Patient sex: F
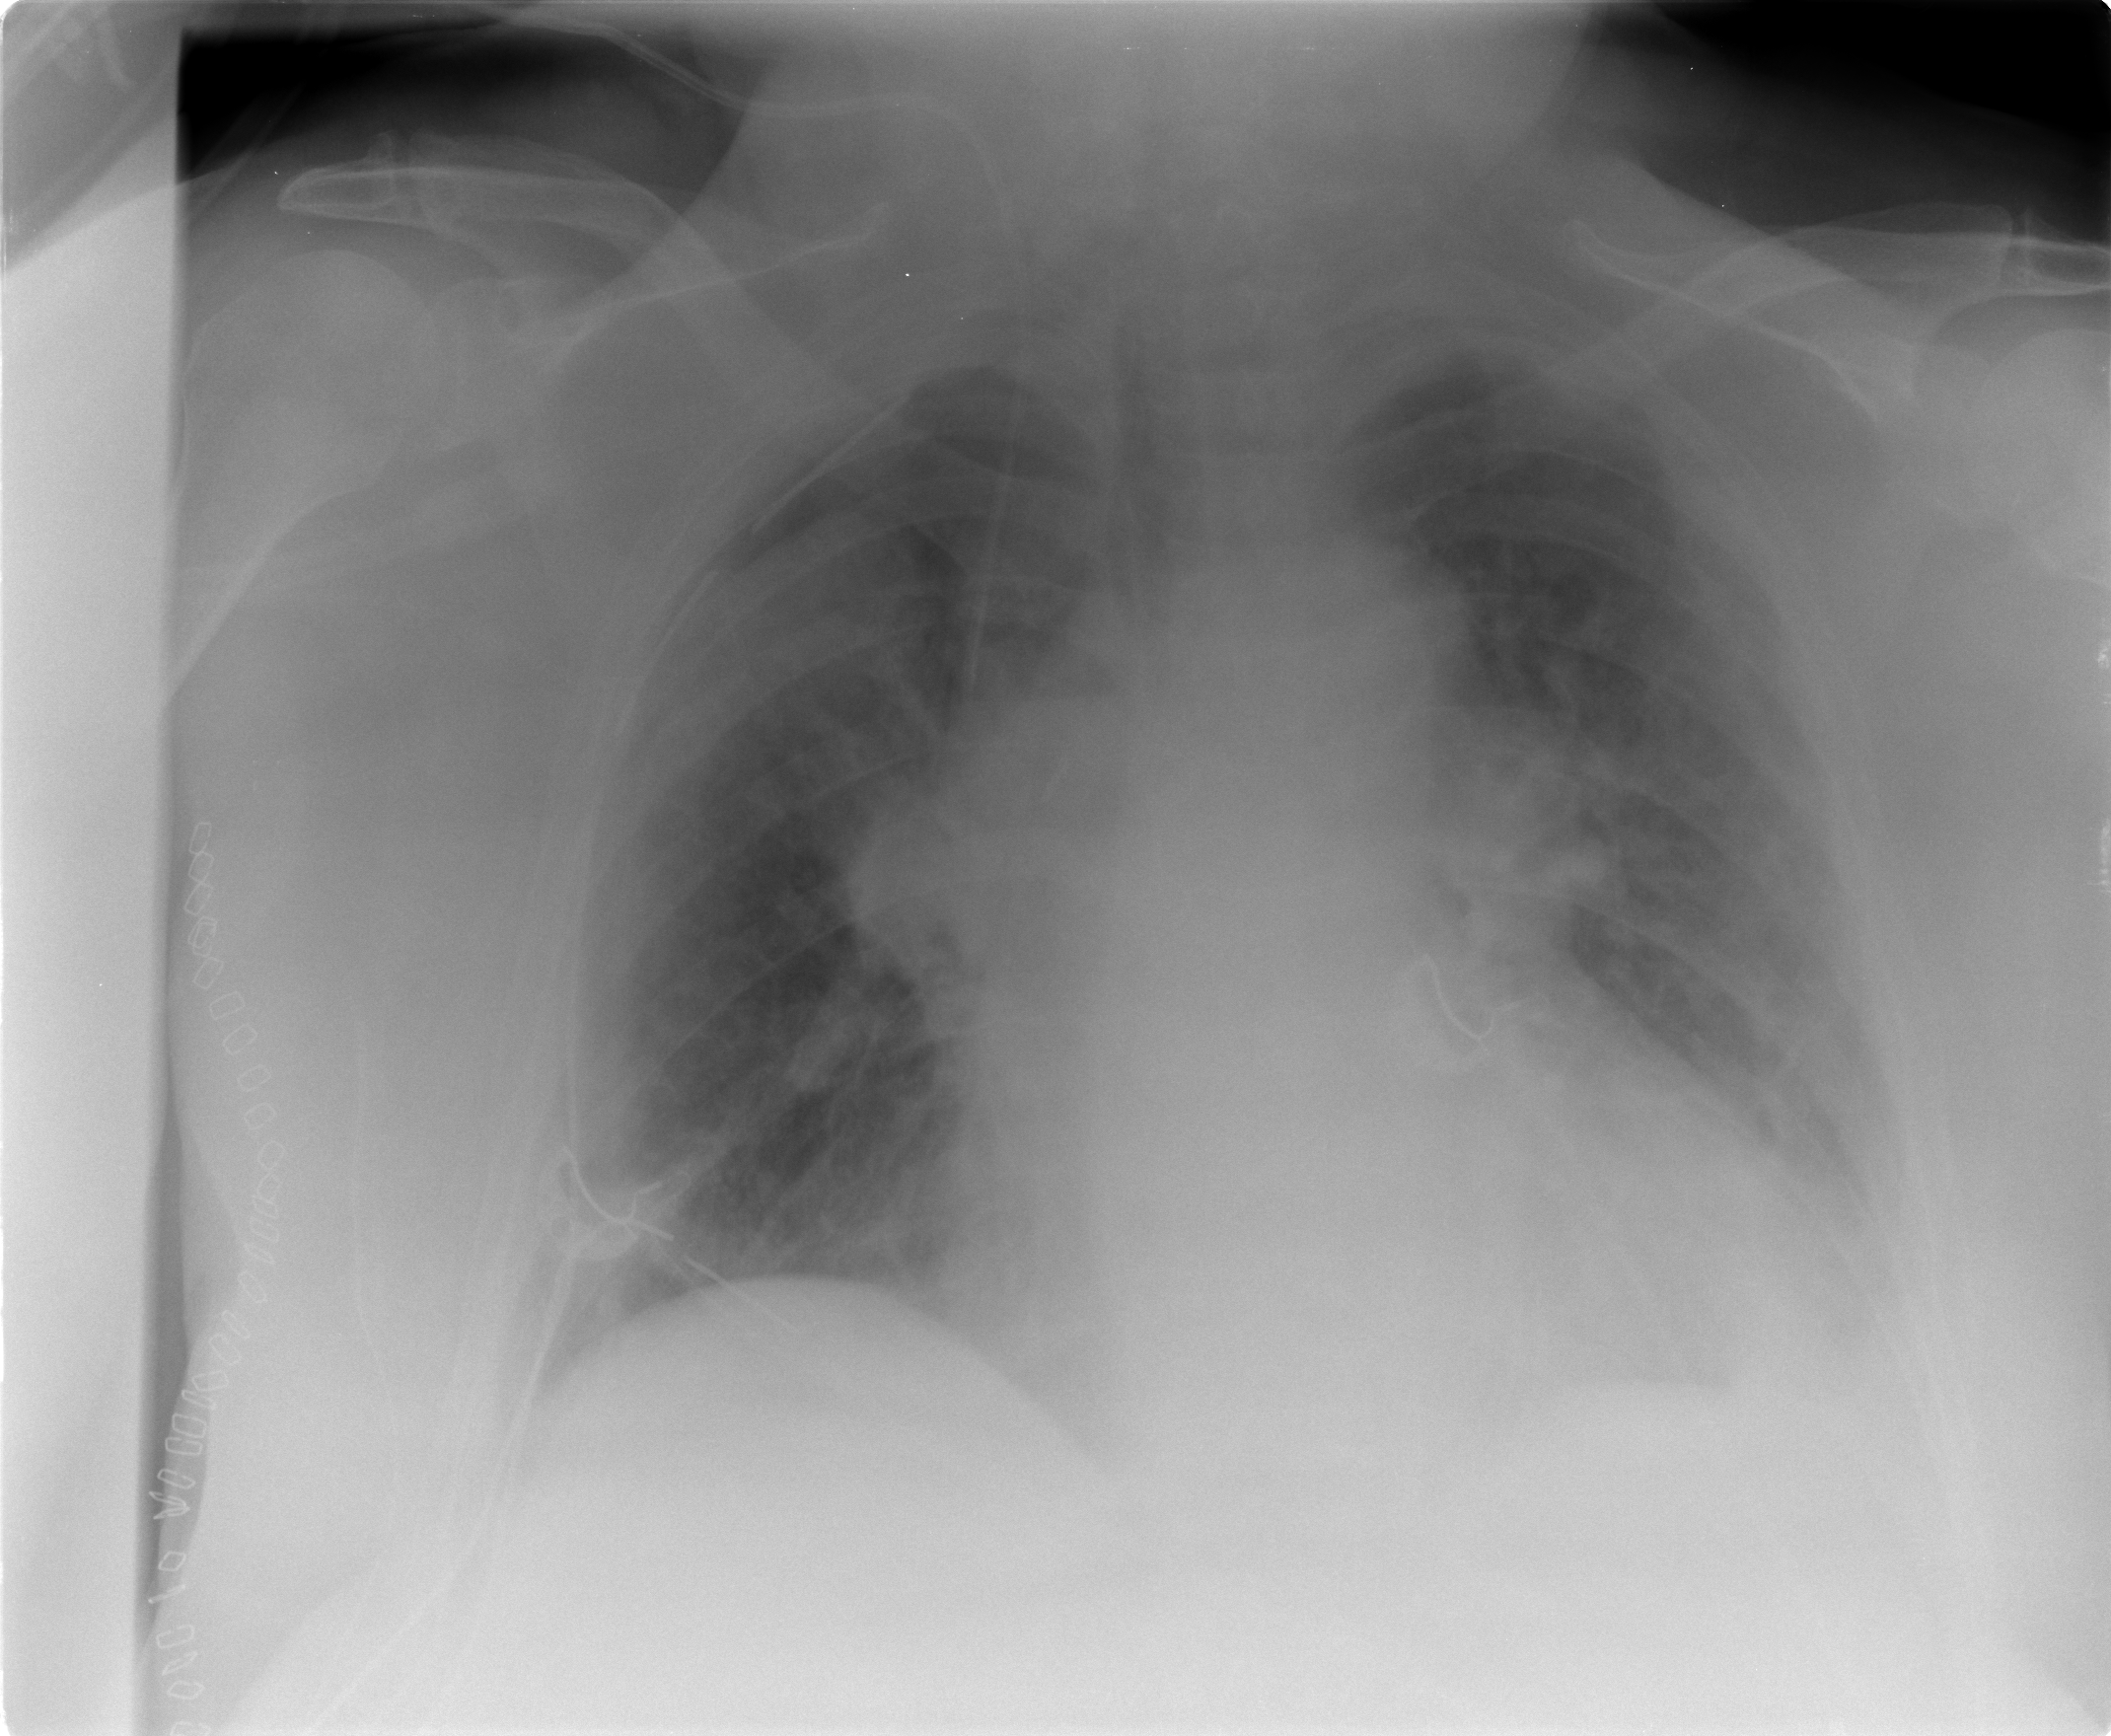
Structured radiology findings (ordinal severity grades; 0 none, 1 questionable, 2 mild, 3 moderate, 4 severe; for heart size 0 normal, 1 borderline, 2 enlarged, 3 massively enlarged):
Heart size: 1
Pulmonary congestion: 2
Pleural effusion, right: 1
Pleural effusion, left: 2
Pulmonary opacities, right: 0
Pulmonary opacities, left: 0
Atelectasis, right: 2
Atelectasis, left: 2